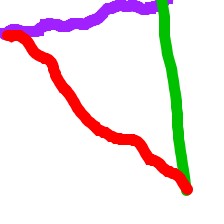
Shape: triangle